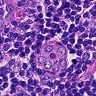
Metastatic tissue present: no